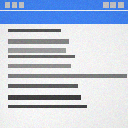
Screen state: on